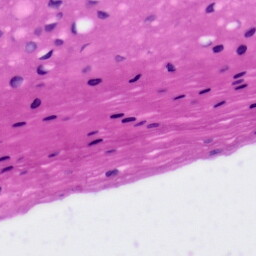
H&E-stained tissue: Tonsil